Field crop: tomato
Growth stage: 1
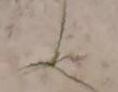
Species: cyperus